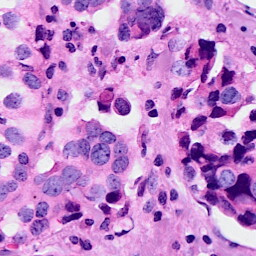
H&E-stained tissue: Breast